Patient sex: F
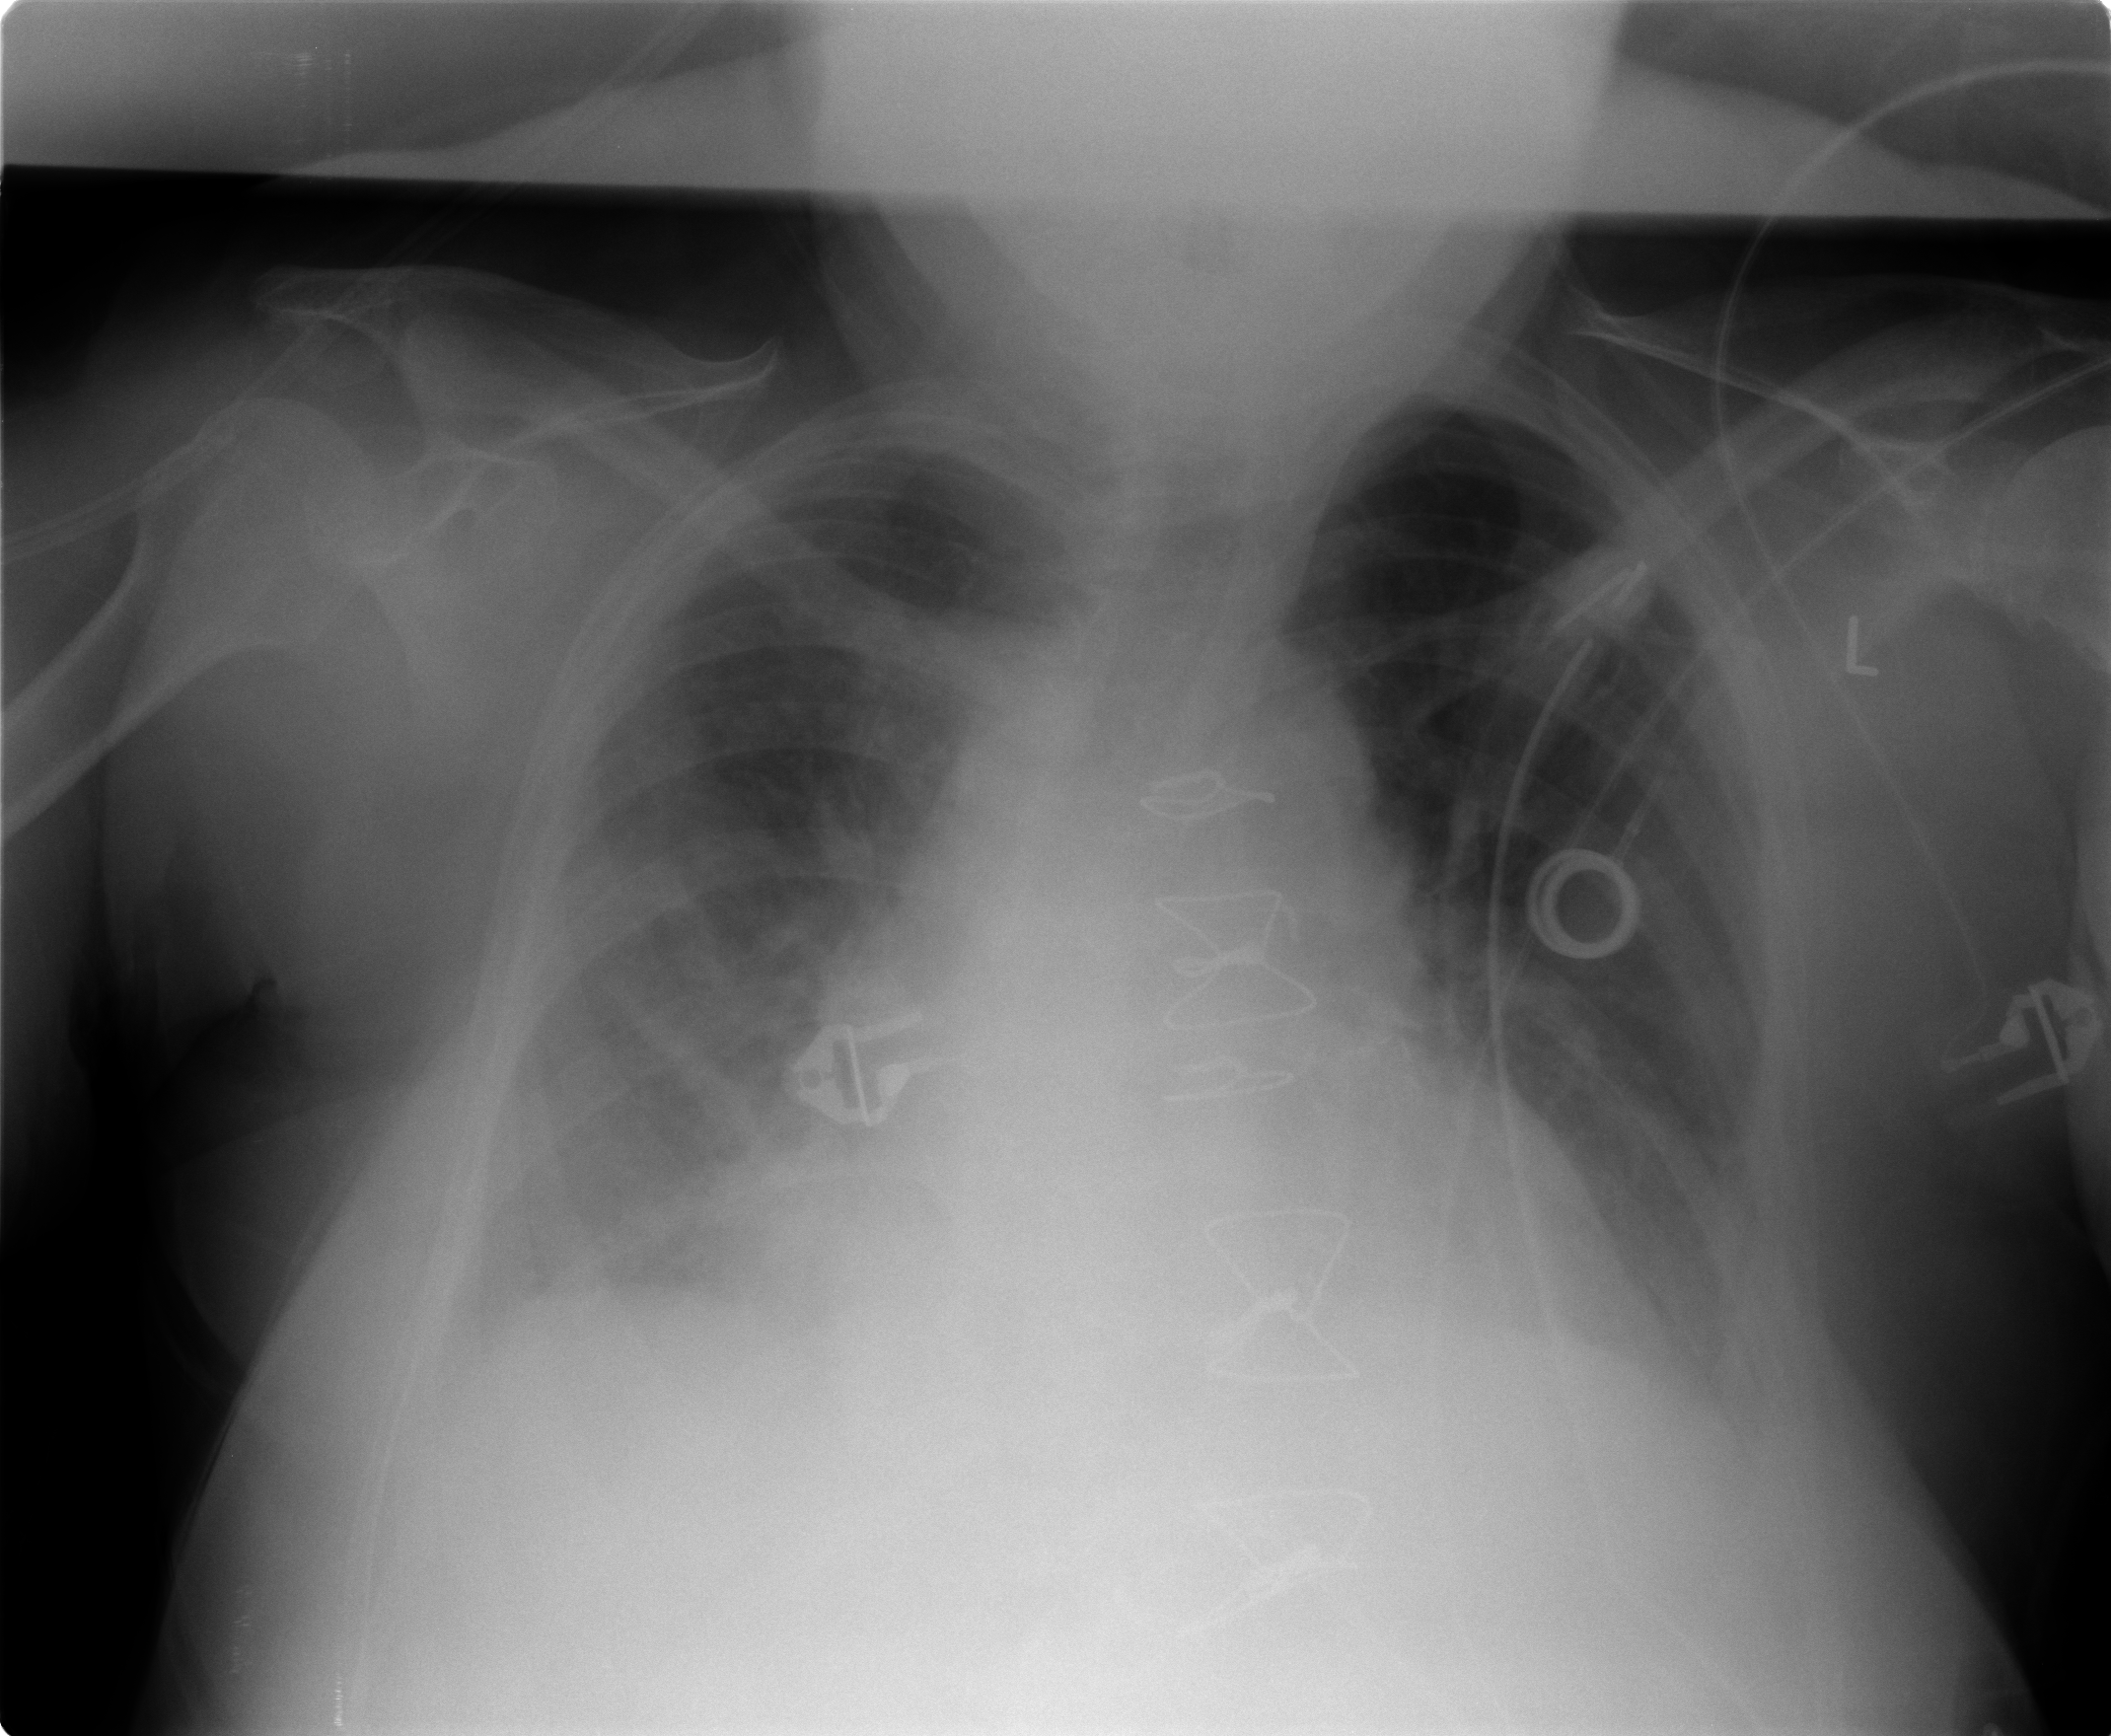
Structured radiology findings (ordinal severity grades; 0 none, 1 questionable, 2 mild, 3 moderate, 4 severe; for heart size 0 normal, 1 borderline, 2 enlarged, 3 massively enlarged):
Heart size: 2
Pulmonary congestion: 2
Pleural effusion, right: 2
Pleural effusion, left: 1
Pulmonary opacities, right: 0
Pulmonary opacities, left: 0
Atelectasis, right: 2
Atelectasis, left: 2